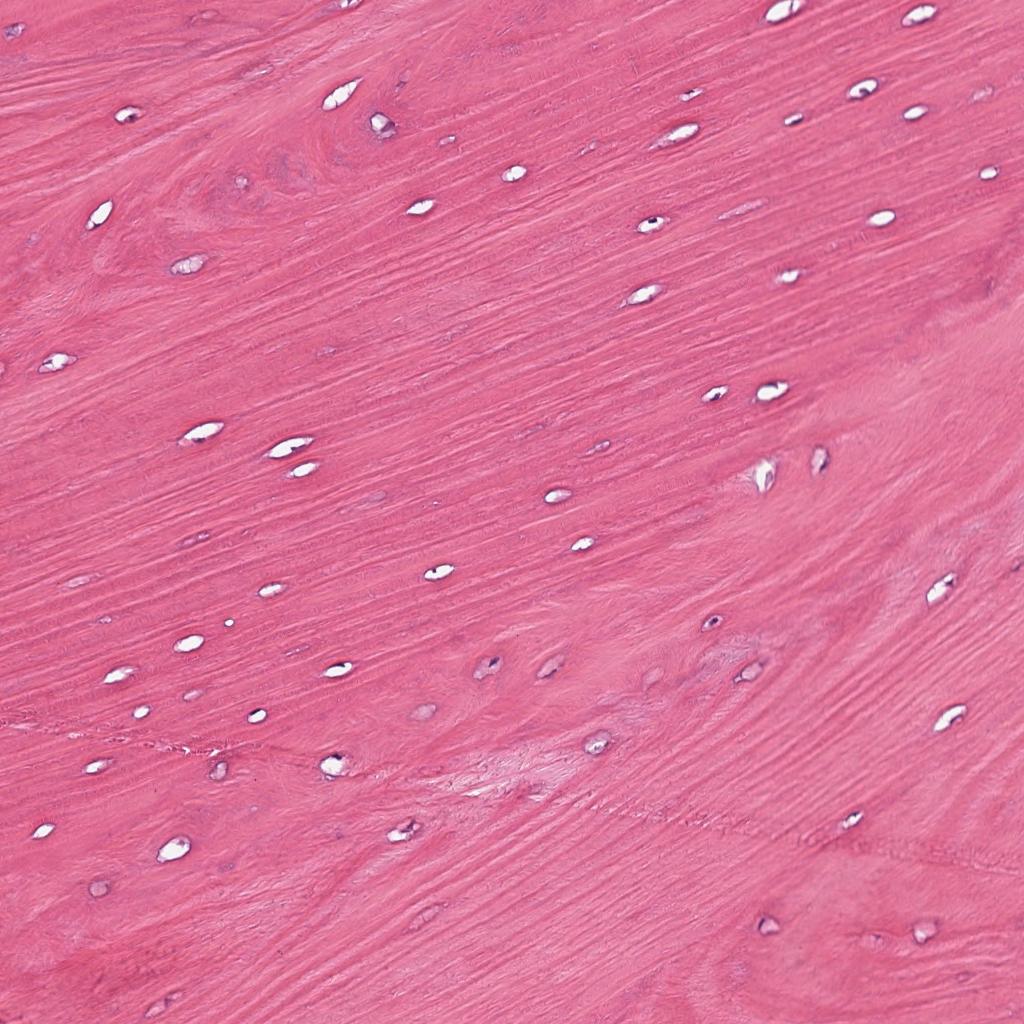
Label: Non-Tumor